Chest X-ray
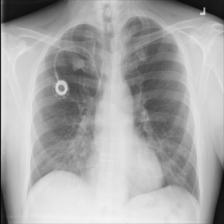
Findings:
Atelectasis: negative
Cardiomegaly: negative
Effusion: negative
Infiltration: negative
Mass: negative
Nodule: negative
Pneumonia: negative
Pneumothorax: negative
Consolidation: negative
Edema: negative
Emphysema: negative
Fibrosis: negative
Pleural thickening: negative
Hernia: negative